Question: Given the following four-coloring problem graph, where part of the region has been pre-colored, how many coloring combinations are there for the remaining region?
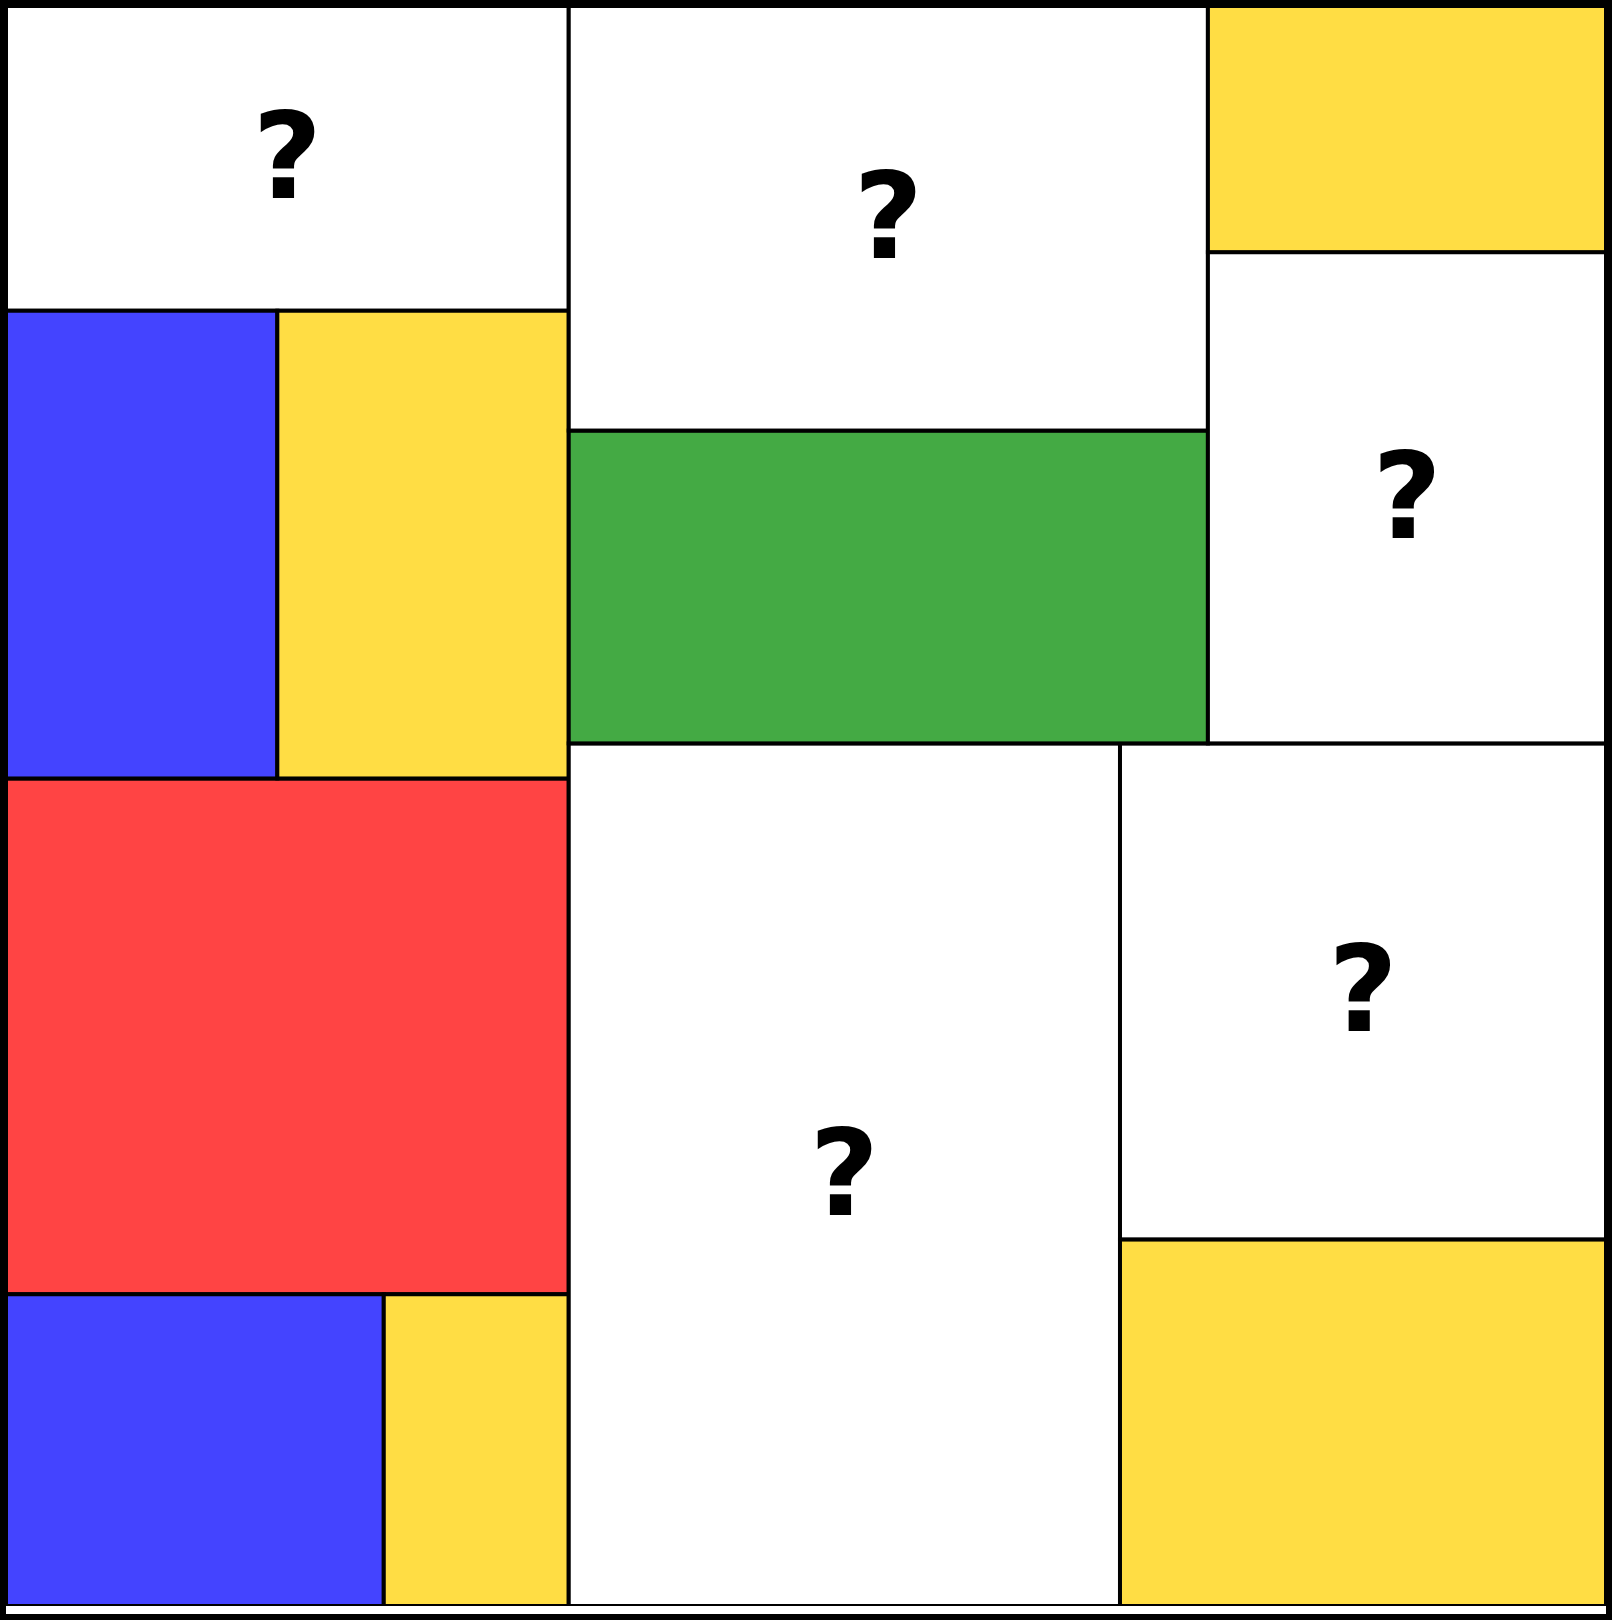
Answer: 1